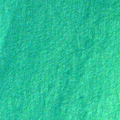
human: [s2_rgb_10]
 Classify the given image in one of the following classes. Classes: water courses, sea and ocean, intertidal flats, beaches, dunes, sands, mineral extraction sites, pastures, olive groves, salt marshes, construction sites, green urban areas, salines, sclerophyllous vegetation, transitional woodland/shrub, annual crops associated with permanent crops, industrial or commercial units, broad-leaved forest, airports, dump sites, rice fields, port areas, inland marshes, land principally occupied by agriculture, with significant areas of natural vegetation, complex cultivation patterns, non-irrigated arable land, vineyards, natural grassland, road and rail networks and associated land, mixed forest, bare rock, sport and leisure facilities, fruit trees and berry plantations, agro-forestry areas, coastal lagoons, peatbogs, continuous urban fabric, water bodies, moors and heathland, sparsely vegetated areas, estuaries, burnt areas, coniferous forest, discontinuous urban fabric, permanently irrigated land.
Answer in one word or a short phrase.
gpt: sea and ocean